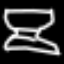
Label: hourglass